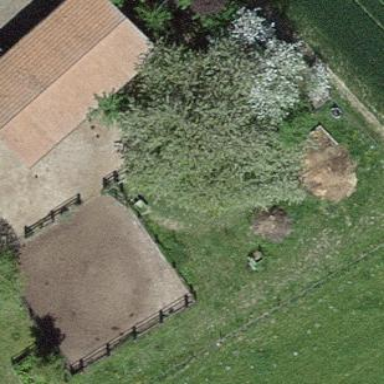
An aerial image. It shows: Farm auxiliary building.